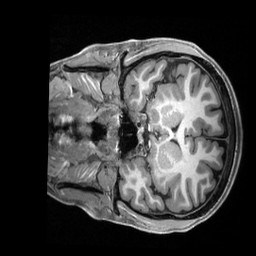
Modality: T1w
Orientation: coronal
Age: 19
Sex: female
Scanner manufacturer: siemens
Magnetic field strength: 3 T
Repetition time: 2.3 s
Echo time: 0.00228 s